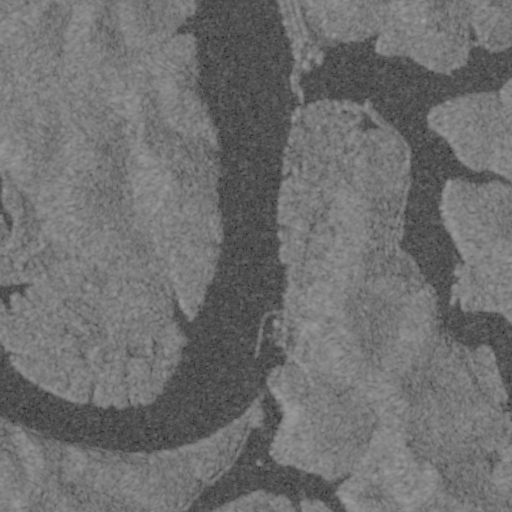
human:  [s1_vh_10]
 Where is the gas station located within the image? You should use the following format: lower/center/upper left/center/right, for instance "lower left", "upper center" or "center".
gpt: The gas station is located in the upper center of the image.
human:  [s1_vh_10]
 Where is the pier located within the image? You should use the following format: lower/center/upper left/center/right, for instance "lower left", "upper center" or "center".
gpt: The pier is located in the center of the image.
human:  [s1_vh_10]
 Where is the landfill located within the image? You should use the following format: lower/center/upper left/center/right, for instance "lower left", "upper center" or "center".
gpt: There is no landfill in the image.

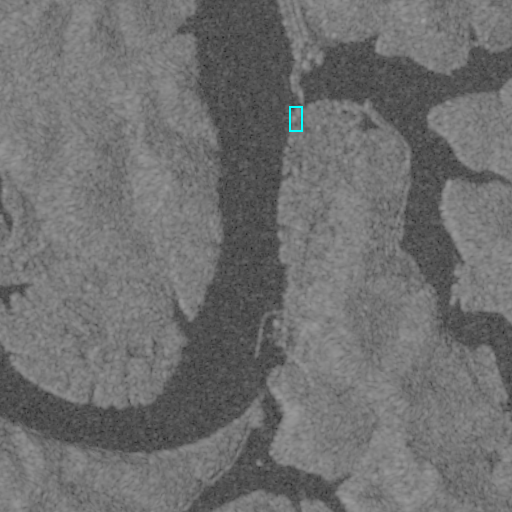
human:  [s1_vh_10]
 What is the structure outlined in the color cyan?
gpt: The structure outlined in cyan is a park.
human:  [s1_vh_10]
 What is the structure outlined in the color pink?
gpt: There is no pink outline.